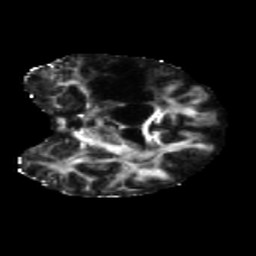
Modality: FA
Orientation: coronal
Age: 66
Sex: female
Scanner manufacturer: siemens
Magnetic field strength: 3 T
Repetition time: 5.47 s
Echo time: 0.0854 s